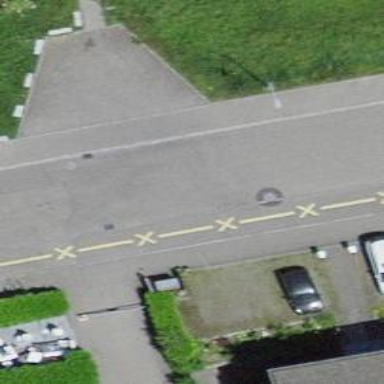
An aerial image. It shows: Residential road with sidewalks on both sides.